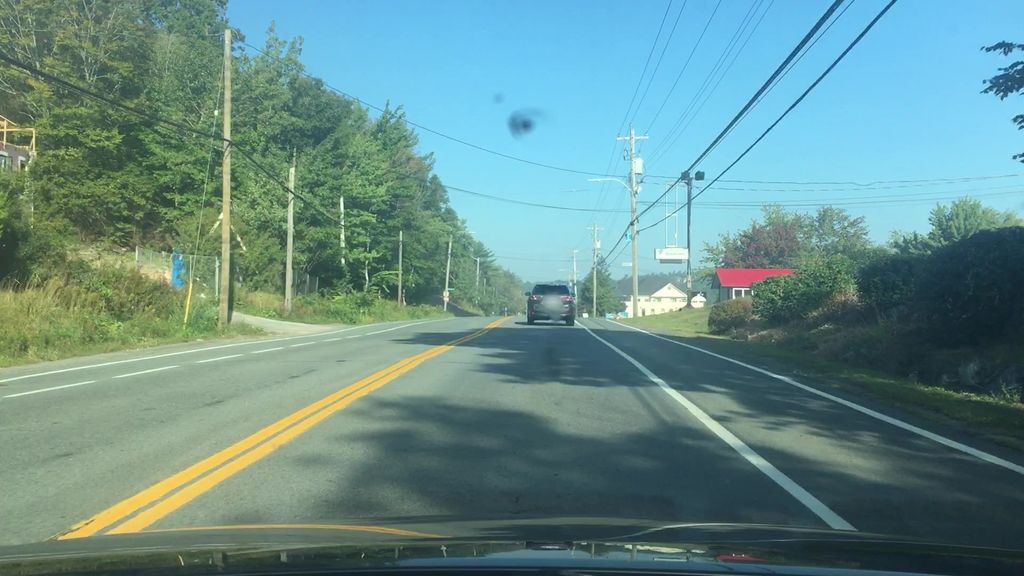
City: halifax